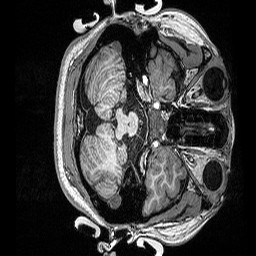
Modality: T1w
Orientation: axial